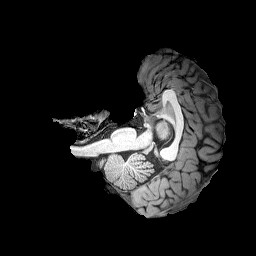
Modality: T1w
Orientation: axial
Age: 28
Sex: male
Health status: healthy